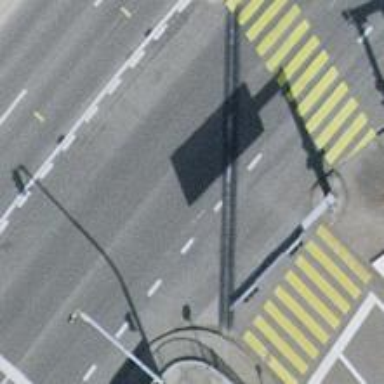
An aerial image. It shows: Cycleway bridge with asphalt surface.